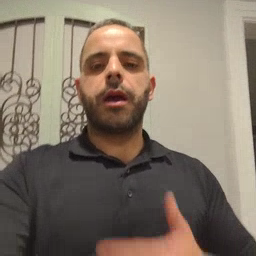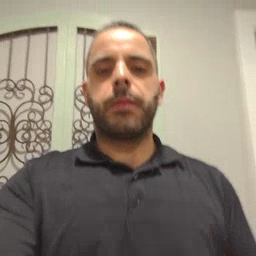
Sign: happy